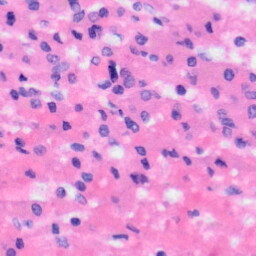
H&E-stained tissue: Liver